Question: I am having a confusion while mapping my software design with an architectural pattern.
the below diagram describes my proposition.

What I wanted to ask is -
1. Is the third layer really a layer, or just a constituent part of layer 2?
2. The fourth layer constitutes of those resources for which all my software is built. They are the things, which do not provide service as such, but for which all the work is done, on which all the work is done. Are they to be included in architectural description?
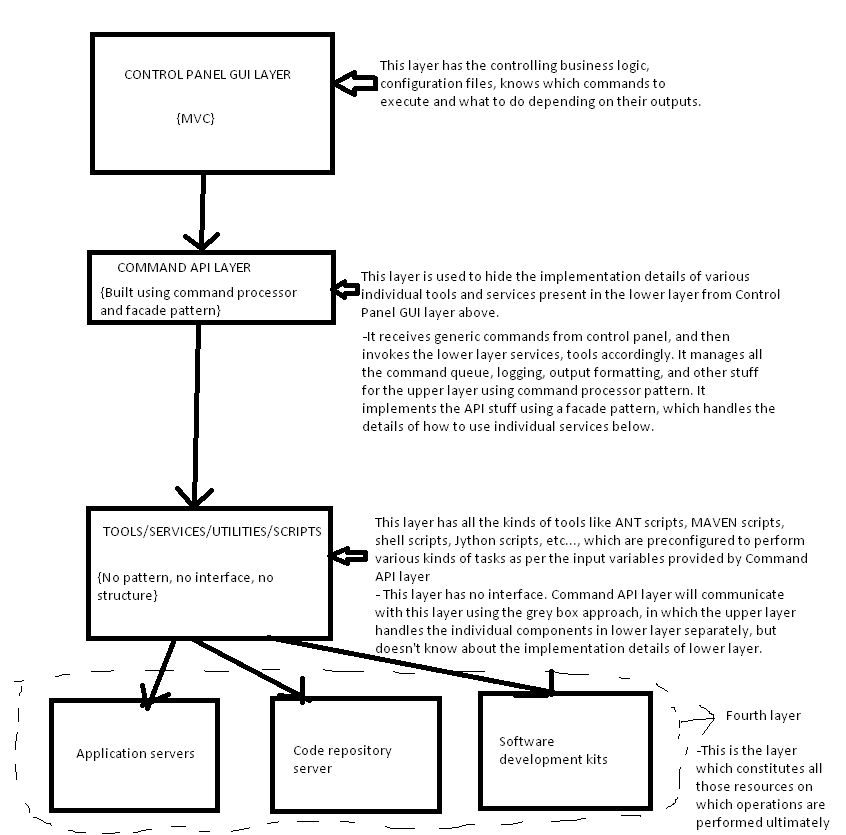
Answer: Layer is not an exact term, it can be customized per your needs.
That said, I would organize your design a bit different:
- Your third layer is actually a side layer/package that provides services to your main software flows but doesn't have an active role in them. More appropriate would be to put it alongside the 2 first layers that can interact with the required services per need.- Fourth layer indeed shouldn't be part of your design because it's actually a description of entities outside your system. You can outline the interfaces to these entities but they do not consitute layer in your system.
You may also take a look at a more formal approach for design depicting - check the <URL>.